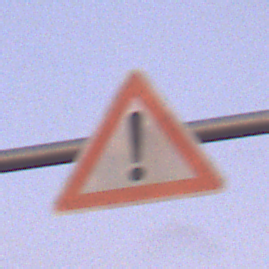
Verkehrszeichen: Gefahrenstelle
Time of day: SunriseSunset
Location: Outdoor (Nature)
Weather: PartlyCloudy
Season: NotSpecified
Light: Natural